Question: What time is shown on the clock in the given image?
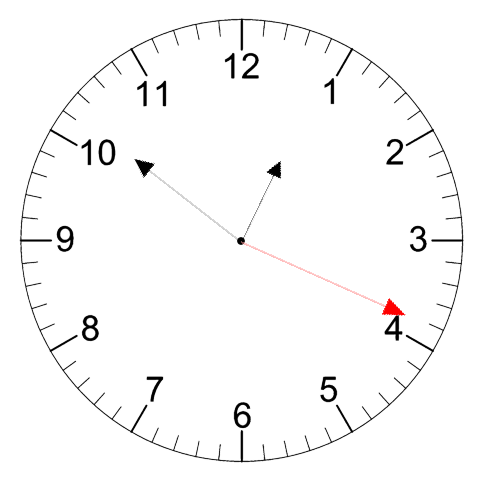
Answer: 12:51:19